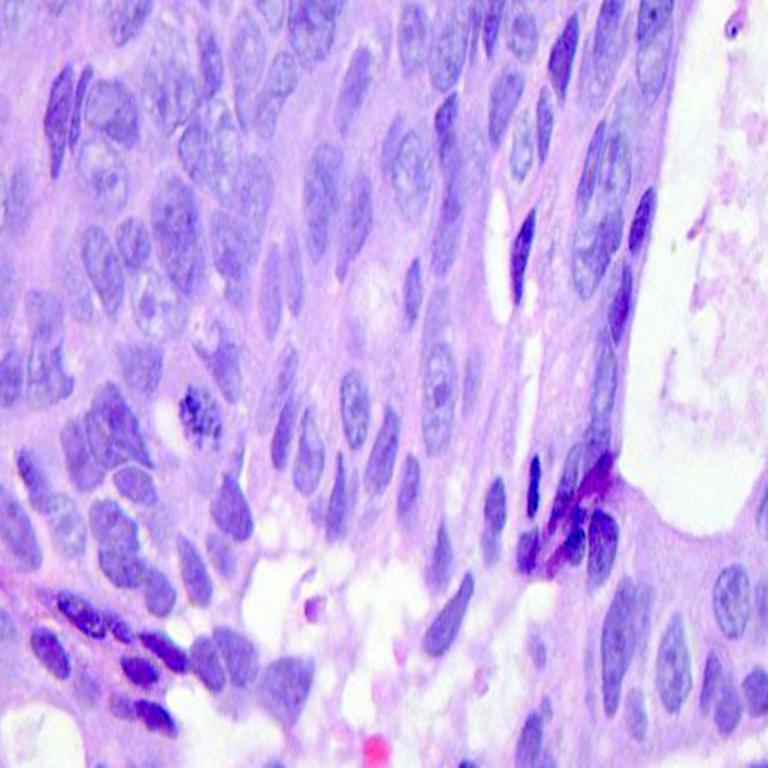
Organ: colon
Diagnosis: adenocarcinomas